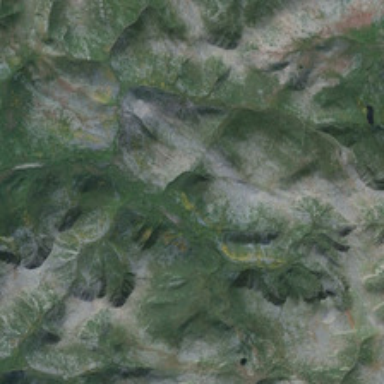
The mountain has a lot of bare land .